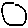
Label: circle